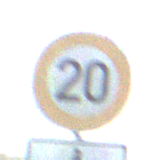
Verkehrszeichen: Geschwindigkeit20
Zusatzzeichen unten: HinweisDurchSinnbild18
Umgebung: Outdoor, Special
Tageszeit: MorningAfternoon
Wetter: Clear
Licht: Natural
Jahreszeit: NotSpecified
Kontrast: HighContrast